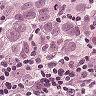
Metastatic tissue present: yes